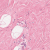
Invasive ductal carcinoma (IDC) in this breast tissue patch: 0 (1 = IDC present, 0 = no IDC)